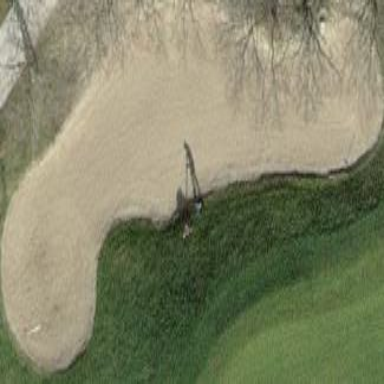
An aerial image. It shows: Sandy area is golf bunker.